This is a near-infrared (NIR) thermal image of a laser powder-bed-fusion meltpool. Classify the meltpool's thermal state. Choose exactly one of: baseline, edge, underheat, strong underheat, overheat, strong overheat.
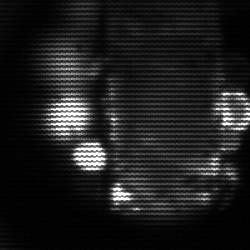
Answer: strong underheat